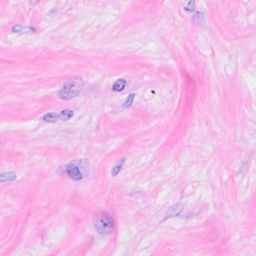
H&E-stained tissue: Breast